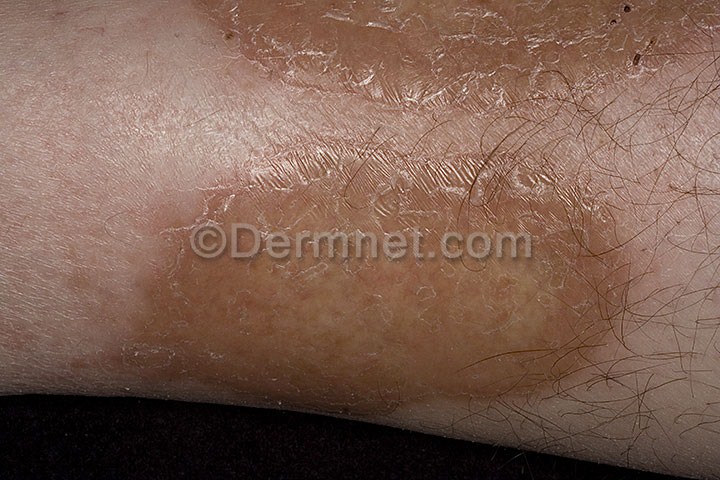
Disease: Systemic Disease